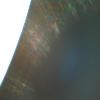
Label: sunburn